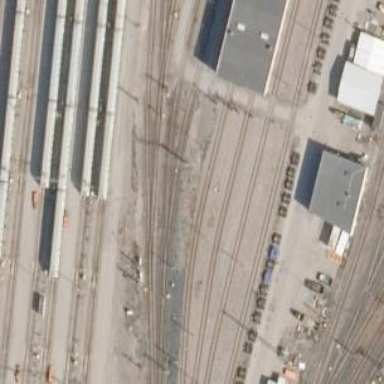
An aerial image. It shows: Railway yard with electrified contact lines.